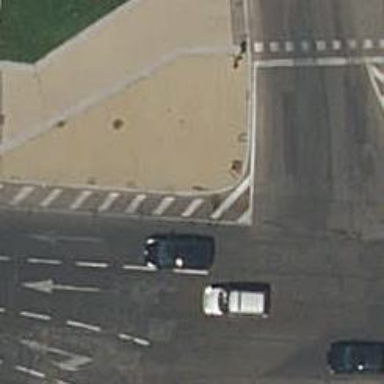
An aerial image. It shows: Kerb serving as barrier.